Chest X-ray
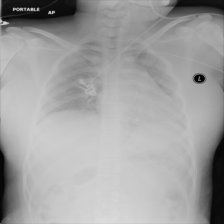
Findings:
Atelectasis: negative
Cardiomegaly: negative
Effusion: negative
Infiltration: negative
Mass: negative
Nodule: negative
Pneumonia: negative
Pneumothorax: negative
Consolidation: negative
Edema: negative
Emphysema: negative
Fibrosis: negative
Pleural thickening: negative
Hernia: negative